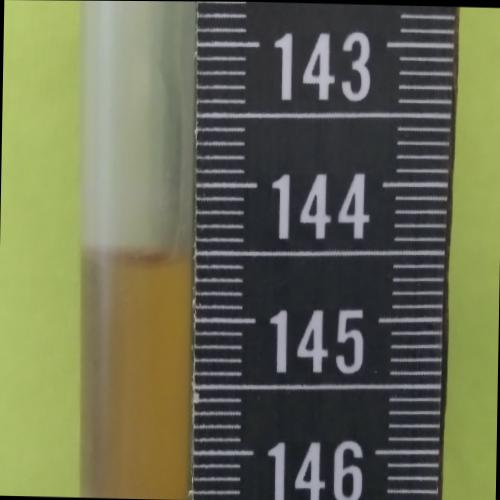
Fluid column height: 144.5 cm